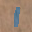
Label: 1